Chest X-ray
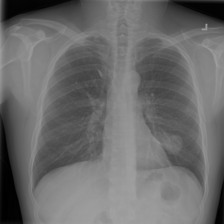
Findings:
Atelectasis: negative
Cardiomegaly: negative
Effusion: negative
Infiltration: negative
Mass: positive
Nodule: negative
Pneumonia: negative
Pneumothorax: negative
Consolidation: negative
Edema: negative
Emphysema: negative
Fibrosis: negative
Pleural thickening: negative
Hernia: negative